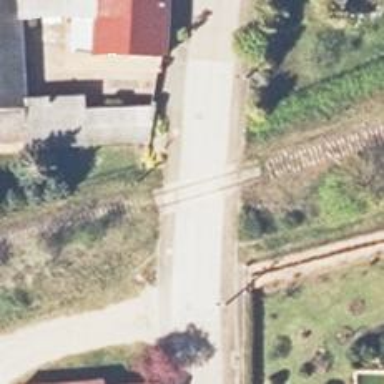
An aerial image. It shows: Abandoned railway.